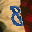
Label: 8